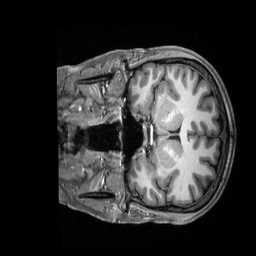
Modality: T1w
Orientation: coronal
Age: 28
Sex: female
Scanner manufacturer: siemens
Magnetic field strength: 3 T
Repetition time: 2.3 s
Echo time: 0.00228 s